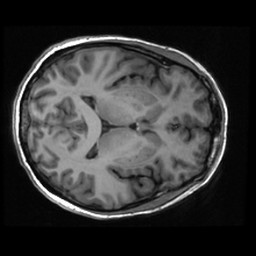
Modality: T1w
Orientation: axial
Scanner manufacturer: ge
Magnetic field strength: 3 T
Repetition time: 0.00614 s
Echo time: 0.002004 s